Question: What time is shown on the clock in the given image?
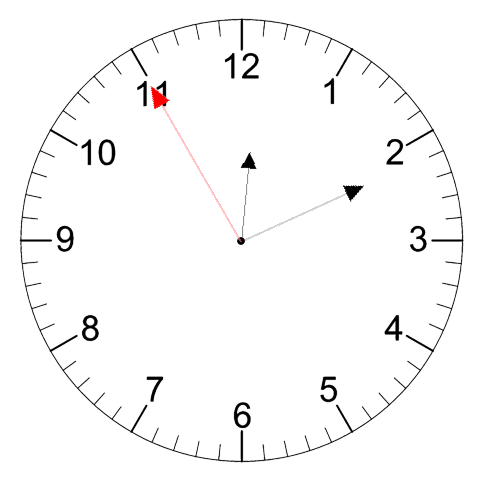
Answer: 12:10:55